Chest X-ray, PA view. Patient: 57 years old, sex F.
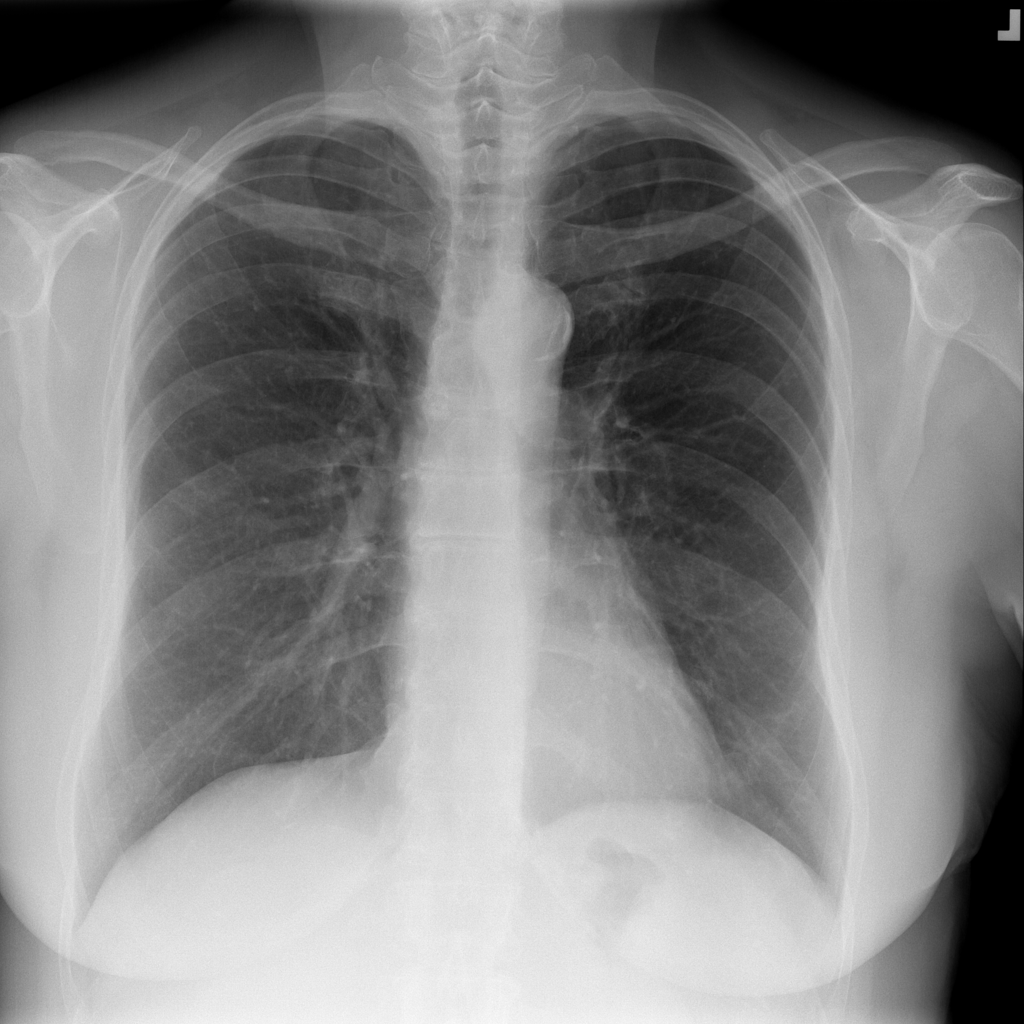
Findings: No Finding